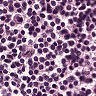
Metastatic tissue present: no